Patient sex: M
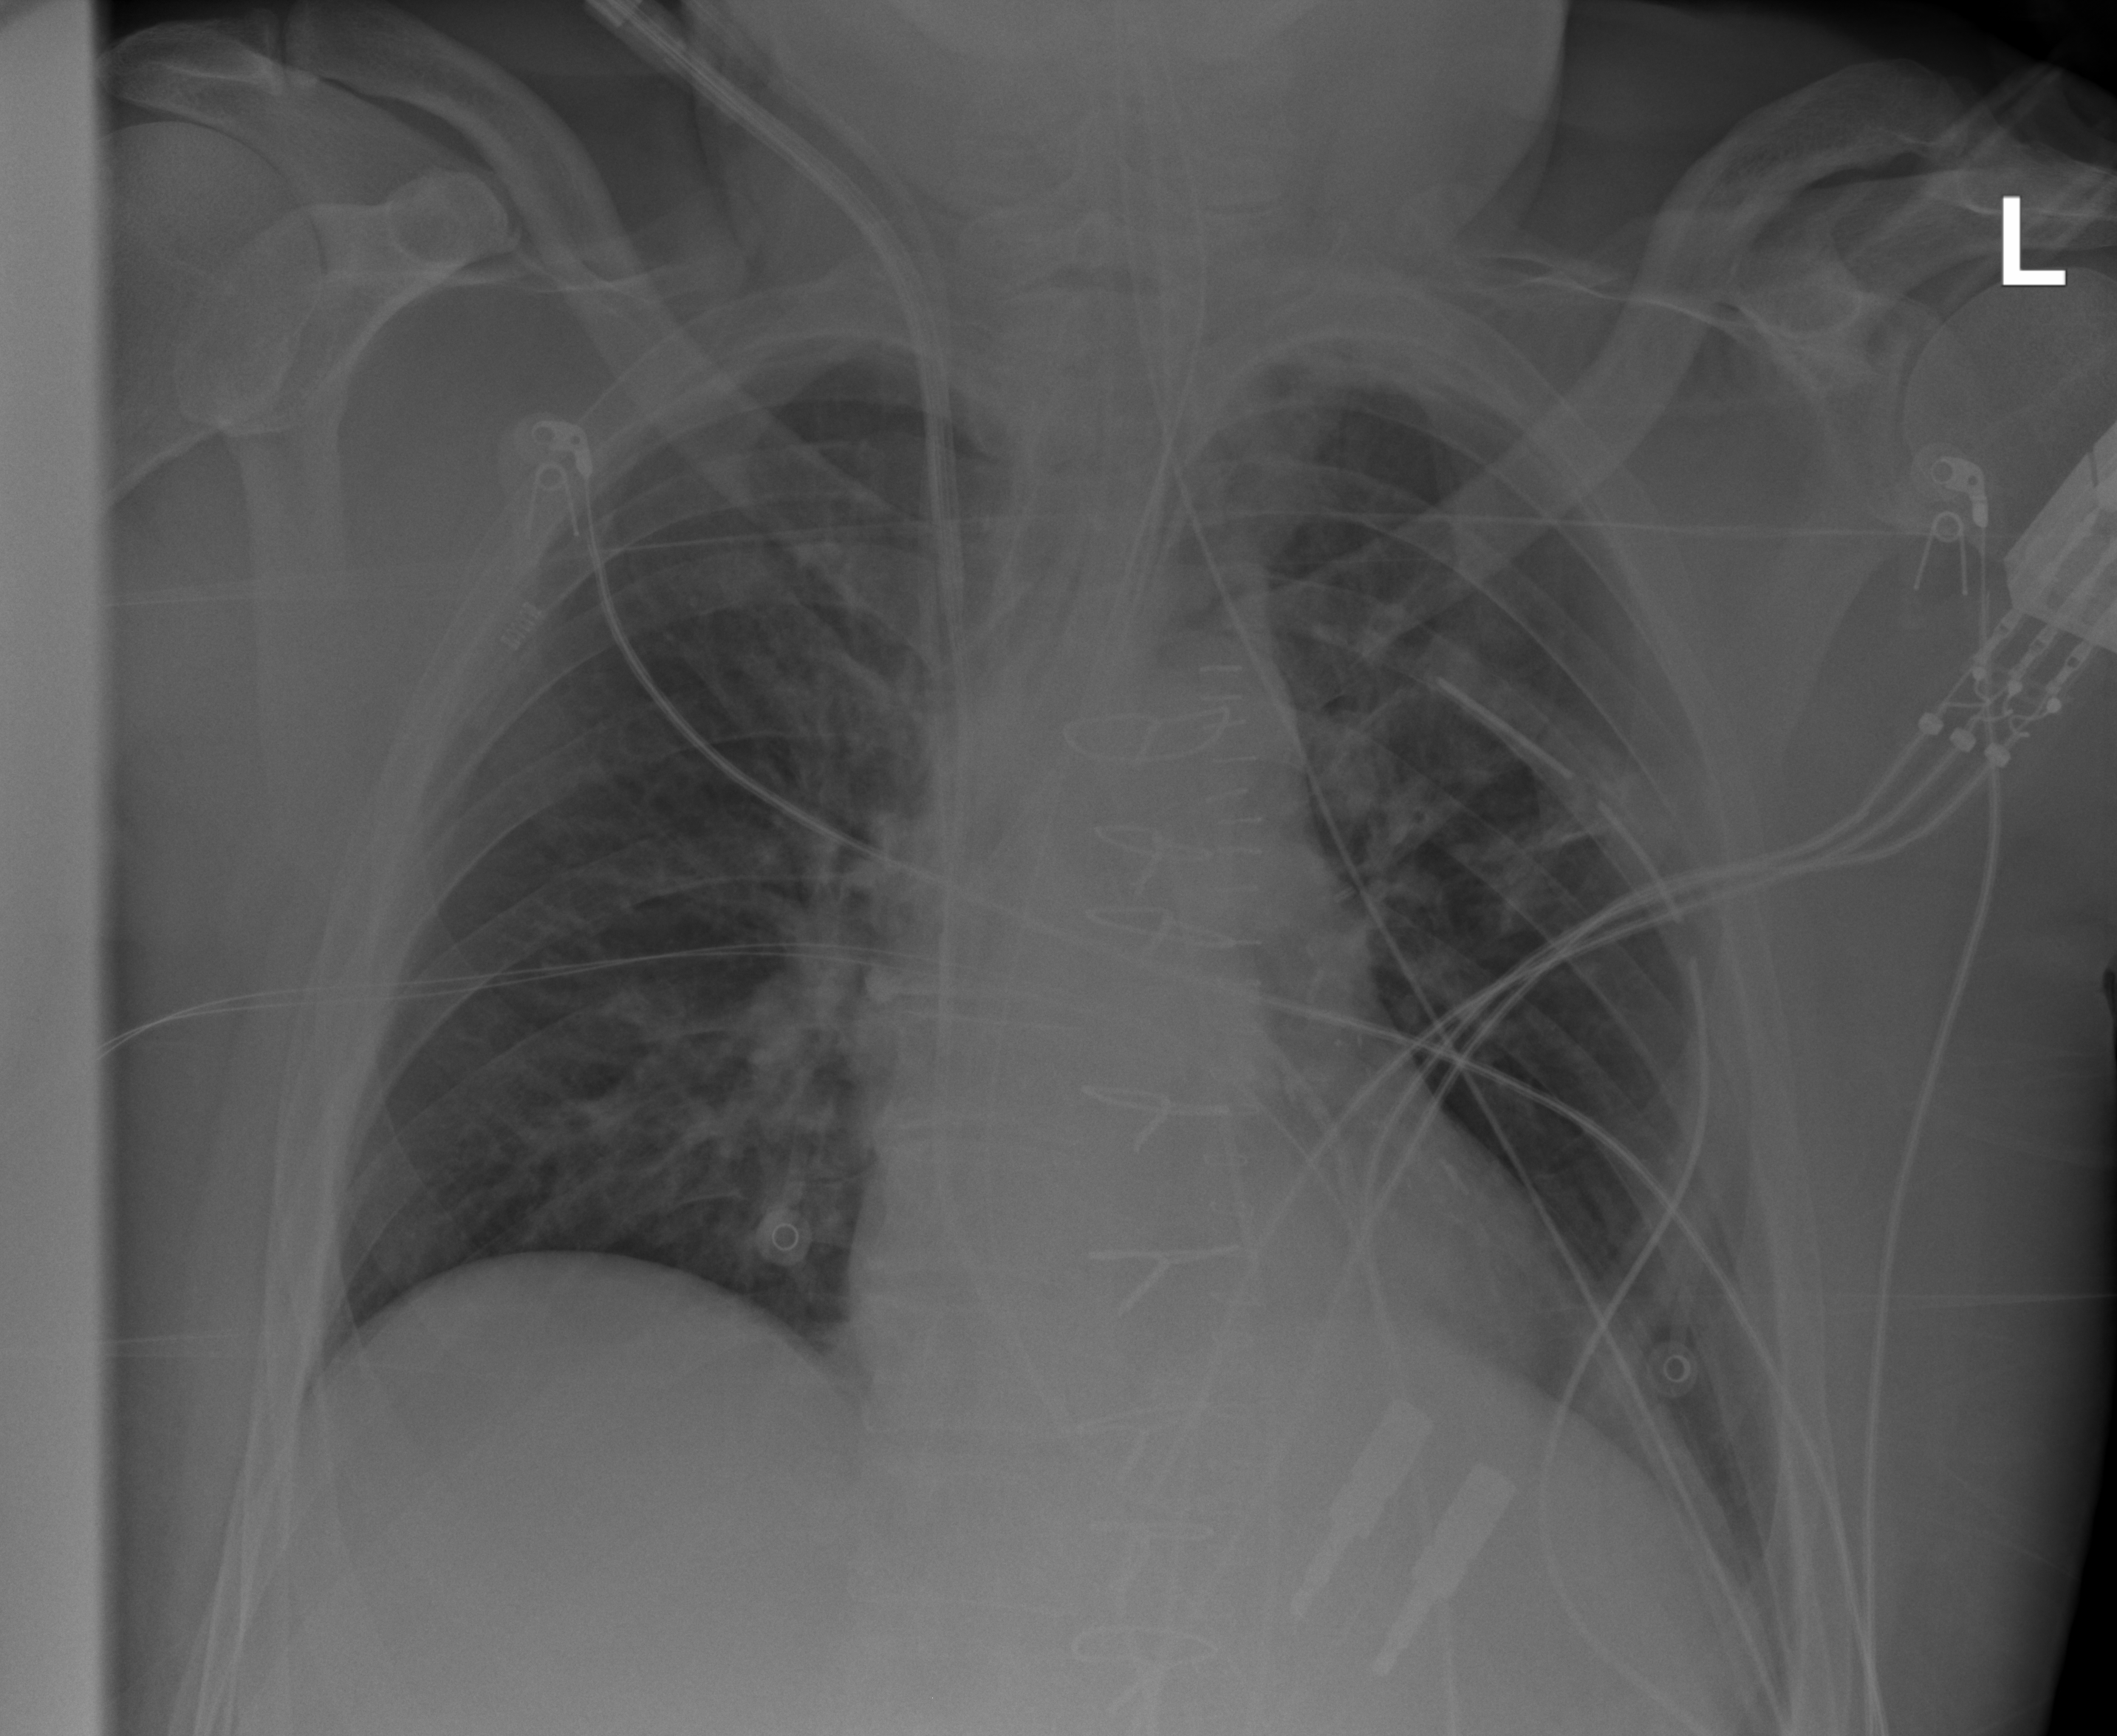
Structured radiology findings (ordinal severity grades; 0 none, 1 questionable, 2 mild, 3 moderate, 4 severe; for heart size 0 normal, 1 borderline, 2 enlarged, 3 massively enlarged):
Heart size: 0
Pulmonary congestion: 1
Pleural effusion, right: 0
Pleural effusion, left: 0
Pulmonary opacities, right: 0
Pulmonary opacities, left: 0
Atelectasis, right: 0
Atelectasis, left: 0